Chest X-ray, AP view. Patient: 33 years old, sex M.
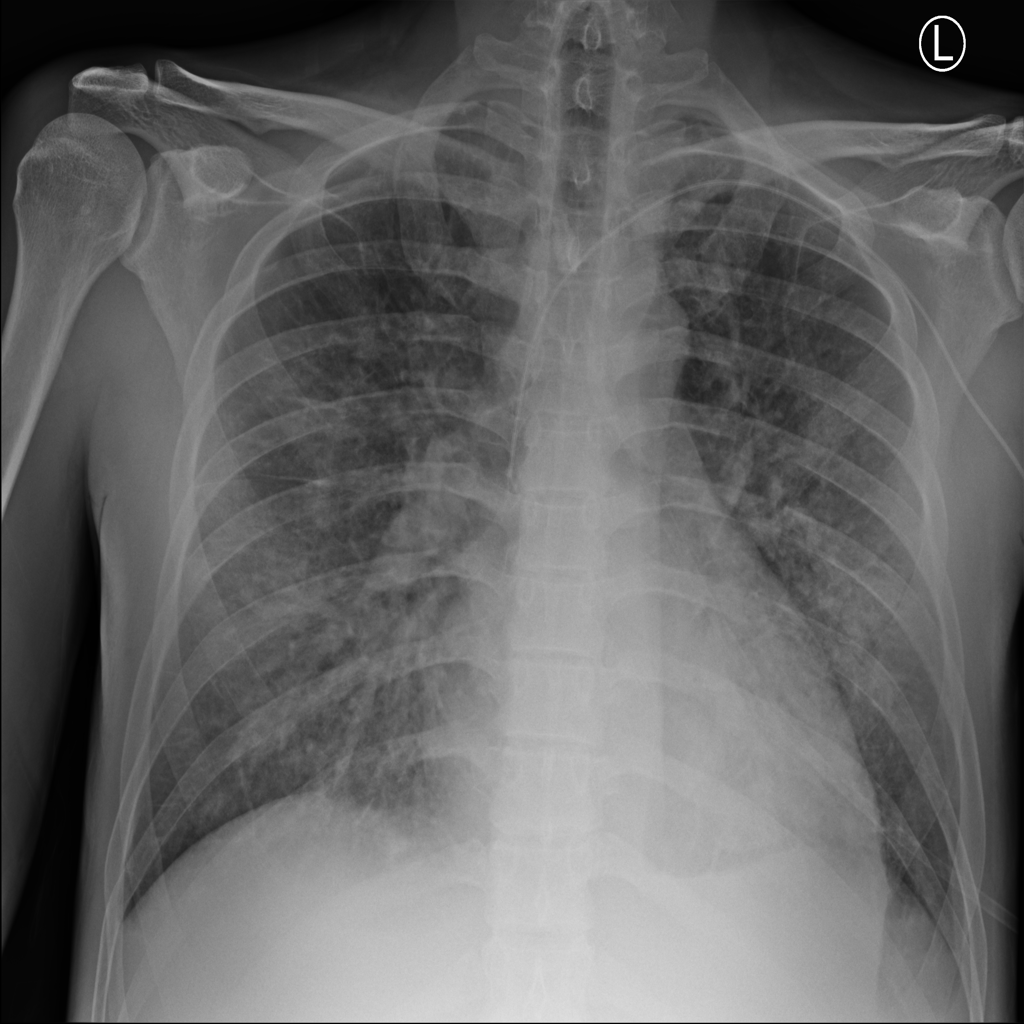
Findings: Infiltration, Nodule